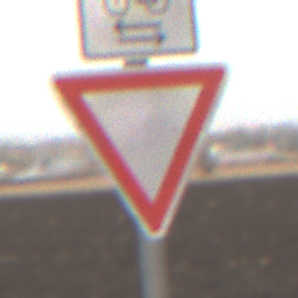
Verkehrszeichen: VorfahrtGewaehren
Zusatzzeichen oben: RichtungsangabeDurchPfeile9
Umgebung: Outdoor, Nature
Tageszeit: MorningAfternoon
Wetter: Overcast
Licht: Natural
Jahreszeit: NotSpecified
Kontrast: LowContrast